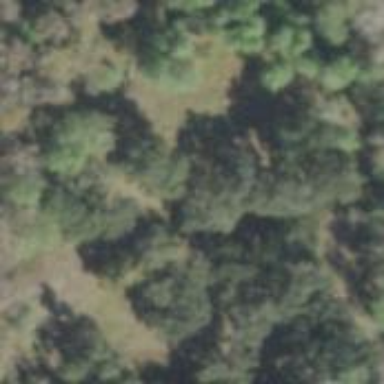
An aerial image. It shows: Mixed woodland area with various types of leaves.